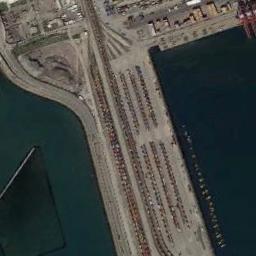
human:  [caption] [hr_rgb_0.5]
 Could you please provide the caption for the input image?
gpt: The railway station with lots of railways is surrounded by the waters .

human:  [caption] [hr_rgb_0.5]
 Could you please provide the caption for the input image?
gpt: The railway station is between some buildings and water .

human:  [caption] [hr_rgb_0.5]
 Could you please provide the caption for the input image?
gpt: A well-equipped railway station in a good suburb .

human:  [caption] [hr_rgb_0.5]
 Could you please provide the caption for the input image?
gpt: There are some roads beside the railway station .

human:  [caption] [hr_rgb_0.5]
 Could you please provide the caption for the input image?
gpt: There are many cars beside the railway station surrounded by green water .